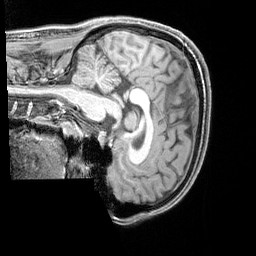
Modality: T1w
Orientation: sagittal
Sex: male
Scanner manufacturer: siemens
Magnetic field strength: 3 T
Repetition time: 2.3 s
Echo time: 0.00226 s